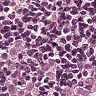
Metastatic tissue present: yes